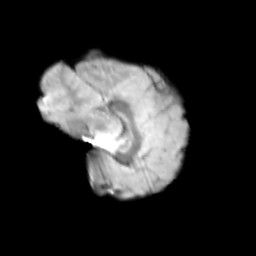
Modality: T2w
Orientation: sagittal
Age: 9
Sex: female
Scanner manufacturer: siemens
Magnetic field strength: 3 T
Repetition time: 3.8 s
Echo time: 0.07 s